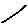
Label: line